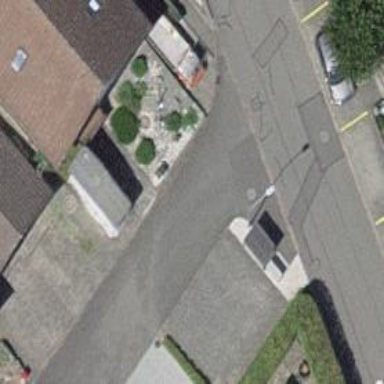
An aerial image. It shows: Residential road.